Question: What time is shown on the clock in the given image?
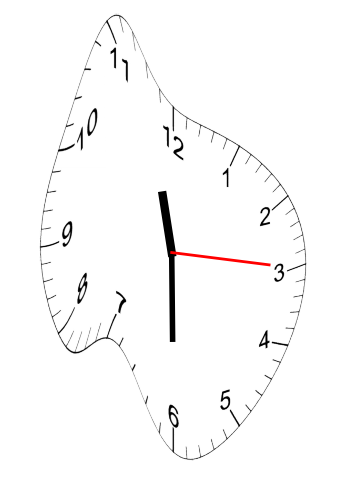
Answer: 11:30:15